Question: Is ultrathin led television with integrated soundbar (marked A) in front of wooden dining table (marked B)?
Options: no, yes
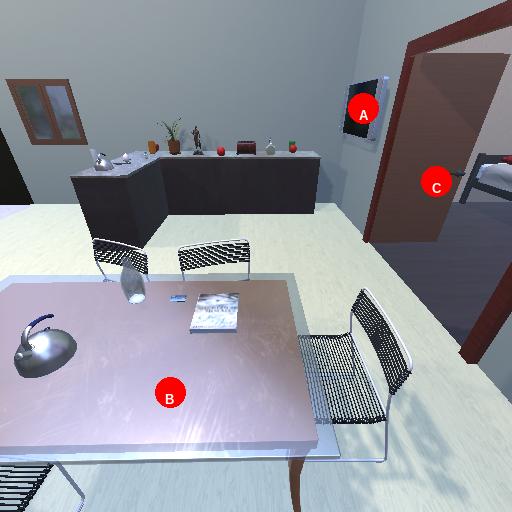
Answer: no